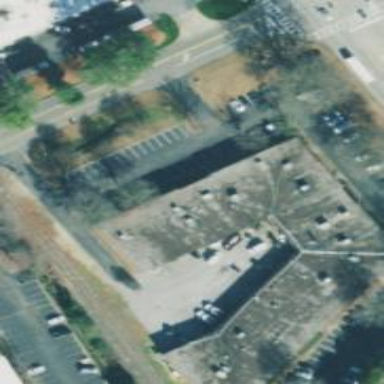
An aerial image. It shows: Office building.